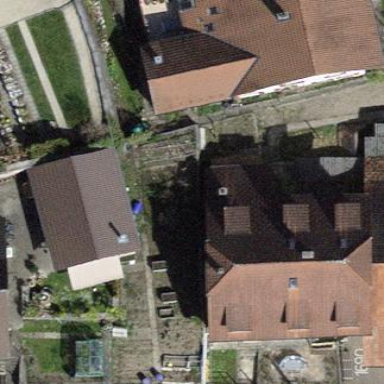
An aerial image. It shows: Building with tile roof.